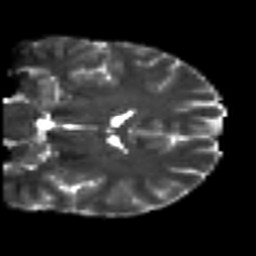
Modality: T2w
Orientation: coronal
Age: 25
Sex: male
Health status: ill
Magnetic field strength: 3 T
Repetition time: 9 s
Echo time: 0.093 s